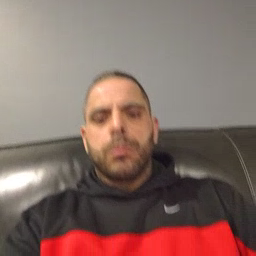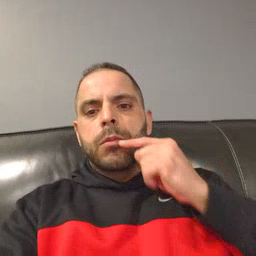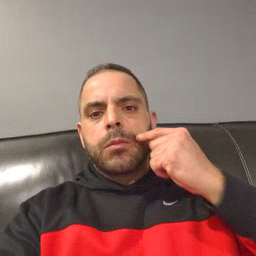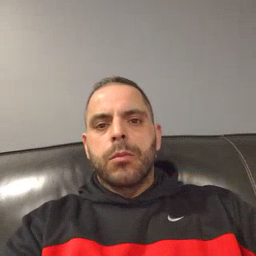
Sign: smile